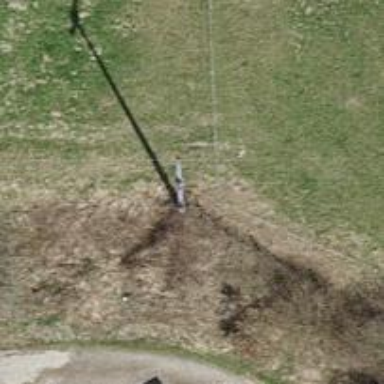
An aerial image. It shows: Power pole.